Question: I hate these three tables that. Two tables have a many to many relationship and as such it generates a third table.

I'm using Linq-to-SQL and in the .dbml file I've dragged all the folder there to the graphic surface.
Here is the method I'm using to delete an Area safely. Remember that documents are associated to an Area, so I can't just delete it and leave documents hanging.
'''
ScansDataContext db = new ScansDataContext();
/// <summary>
/// Deletes an Area object from the database along with all associations in the database.
/// </summary>
/// <param name="area">Area object to save</param>
public void Delete(Area area)
{
db.DocumentAreaRelations.DeleteAllOnSubmit(area.DocumentAreaRelations);
db.Areas.DeleteOnSubmit(area);
db.SubmitChanges(System.Data.Linq.ConflictMode.FailOnFirstConflict);
}
'''
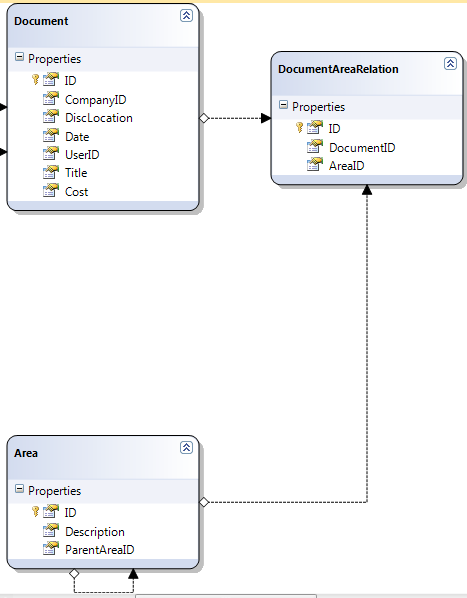
Answer: Assuming that you still have the constraints in the database that enforce the relationships...that looks like you should be good to go to me. If you don't have the keys set up in the database, you need to add them.
You're deleting all the relationships first, the actual entity second, and 'SubmitCahnges()' wraps everything in a local transaction so that it's a single unit of work.